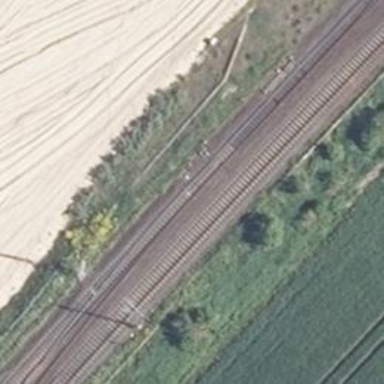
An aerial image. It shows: Railway switch with the turnout on the left side.